Field crop: tomato
Growth stage: 2
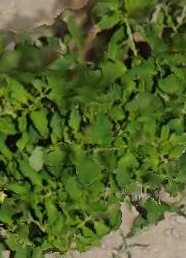
Species: tomato